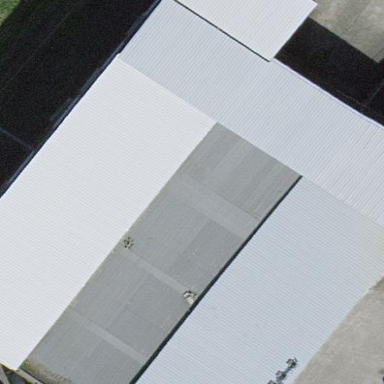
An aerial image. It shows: Industrial building.